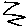
Label: zigzag